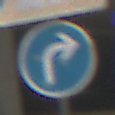
Verkehrszeichen: VorgeschriebeneFahrtrichtungRechts
Zusatzzeichen oben: Lichtzeichenanlage
Umgebung: Roofed, Urban
Tageszeit: Midday
Wetter: Overcast
Licht: Artificial
Jahreszeit: NotSpecified
Kontrast: MediumContrast